Question: There are some blocks in the picture. Find the smallest square area that can place all the small blocks in the area in a suitable way without overlapping. Return the length of the square side.
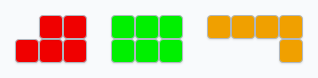
Answer: 4